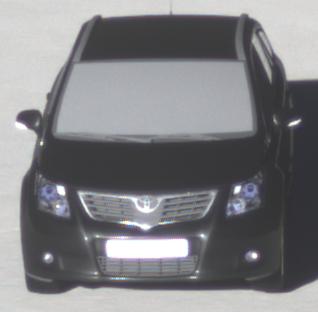
Make: Toyota
Model: Avensis 1.6
Detailed model: Avensis (T27) Notch Back
Model produced from: 2009/01
Model produced until: 2010/08
Doors: 4
Color: black
Road condition: dry road
Daytime: sunrise or sunset
Contrast: high contrast